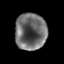
Tissue: prostate
Cell type: Epithelial cells
Senescence score: 0.339
Nuclear area (px): 1120
Mean DAPI intensity: 108.633